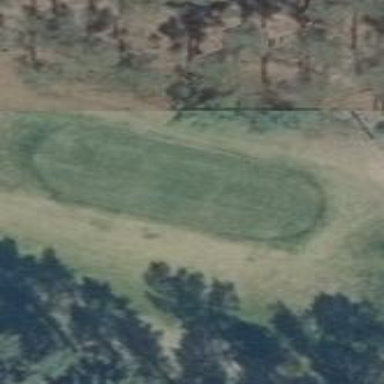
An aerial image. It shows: Golf tee.